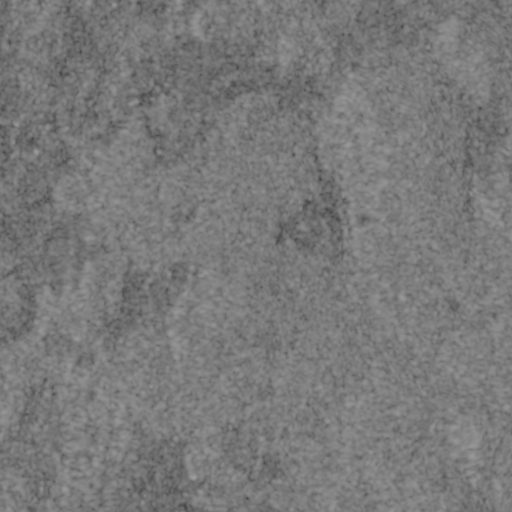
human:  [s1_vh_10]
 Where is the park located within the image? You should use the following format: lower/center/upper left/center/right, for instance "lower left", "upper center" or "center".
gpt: The park is located in the upper left of the image.
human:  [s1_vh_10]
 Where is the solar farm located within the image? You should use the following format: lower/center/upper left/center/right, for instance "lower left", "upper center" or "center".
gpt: The solar farm is located in the upper center of the image.
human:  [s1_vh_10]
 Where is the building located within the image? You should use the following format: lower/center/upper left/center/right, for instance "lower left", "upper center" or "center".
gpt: The building is located in the upper left of the image.
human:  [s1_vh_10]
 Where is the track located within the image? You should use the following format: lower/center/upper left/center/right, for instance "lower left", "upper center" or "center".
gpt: There is no track in the image.

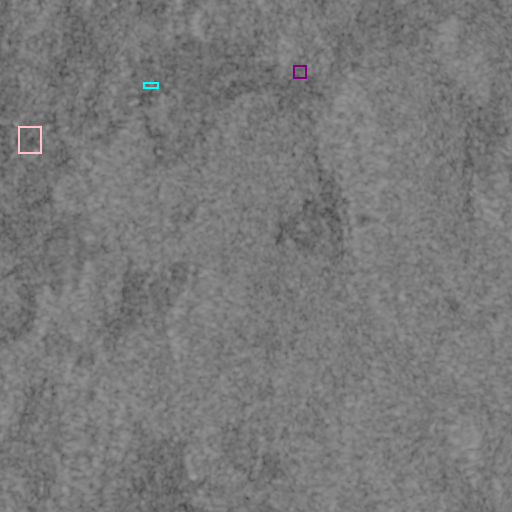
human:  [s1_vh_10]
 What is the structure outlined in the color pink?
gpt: The structure outlined in pink is a park.
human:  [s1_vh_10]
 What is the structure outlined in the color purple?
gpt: The structure outlined in purple is a solar farm.
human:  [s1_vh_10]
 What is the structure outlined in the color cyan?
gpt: The structure outlined in cyan is a building.
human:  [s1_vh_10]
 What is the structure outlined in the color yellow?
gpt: There is no yellow outline.